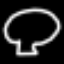
Label: mushroom